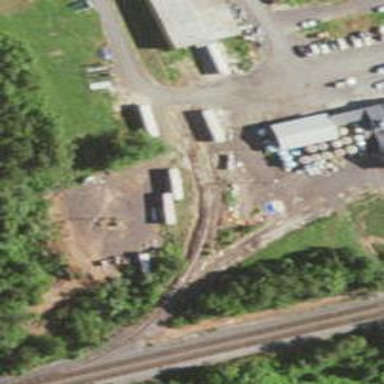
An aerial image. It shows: Railway siding for service.